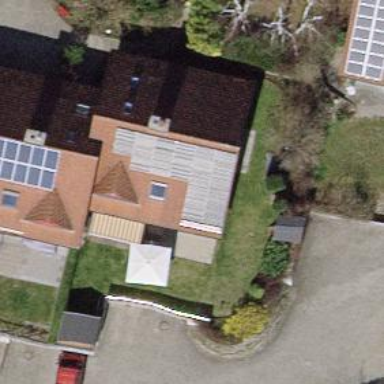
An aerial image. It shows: Solar photovoltaic panel generator.